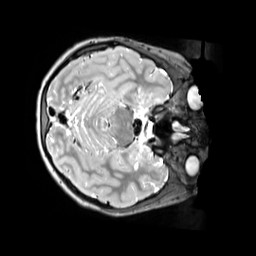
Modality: T2w
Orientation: axial
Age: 13
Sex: male
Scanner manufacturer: siemens
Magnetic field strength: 3 T
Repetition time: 3.2 s
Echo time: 0.408 s